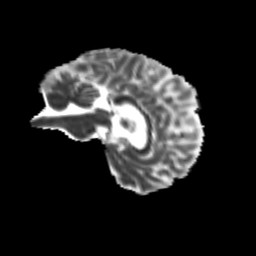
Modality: MD
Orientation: sagittal
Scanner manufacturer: siemens
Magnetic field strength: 3 T
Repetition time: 9.2 s
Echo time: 0.084 s